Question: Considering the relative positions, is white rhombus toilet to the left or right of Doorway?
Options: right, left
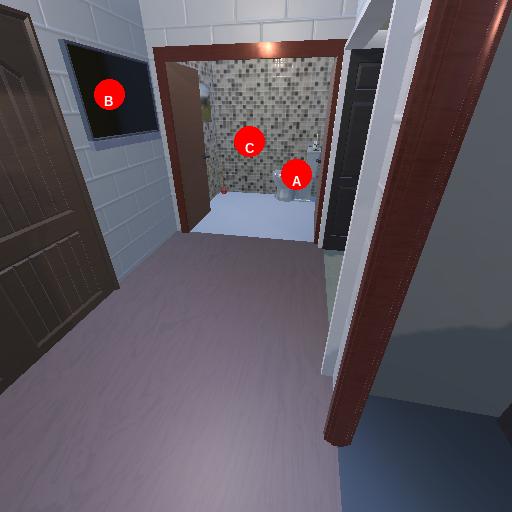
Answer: right